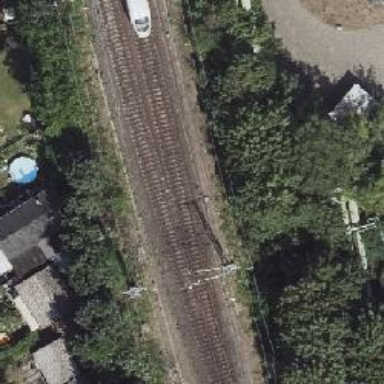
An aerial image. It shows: Railway signal.